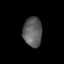
Tissue: prostate
Cell type: T cells
Senescence score: 0.3292
Nuclear area (px): 546
Mean DAPI intensity: 94.057